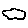
Label: cloud